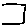
Label: square